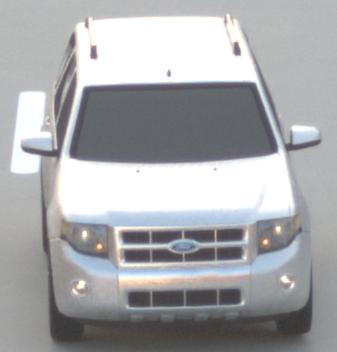
Make: Ford
Model: Escape Hybrid
Detailed model: -
Model produced from: 2004
Model produced until: 2012
Doors: 5
Color: white
Road condition: dry road
Daytime: sunrise or sunset
Contrast: low contrast